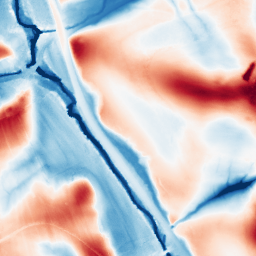
Category: edge_preserving
Decomposition family: guided
Decomposition parameters: radius: 32
eps: 0.001
Upsampling method: cubic_catmull_rom
Upsampling parameters: scale: 2
Upsampling scale: 2